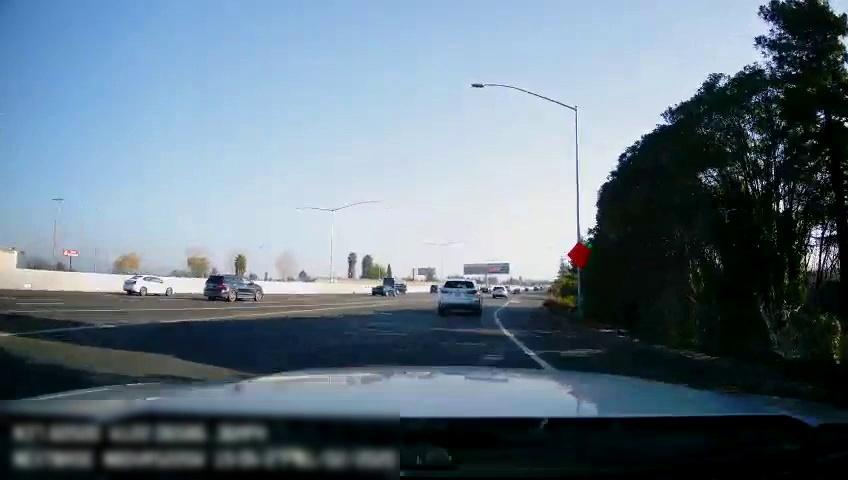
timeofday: Day
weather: Sunny
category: Drivable Space
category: Vehicles | SUV
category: Vehicles | SUV
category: Vehicles | SUV
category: Vehicles | Car
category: Vehicles | SUV
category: Vehicles | Car
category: Vehicles | SUV
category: Vehicles | Car
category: Lanes | Current Lane
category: Lanes | Alternate Lane
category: Lanes | Alternate Lane
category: Lanes | Alternate Lane
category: Traffic | Signs